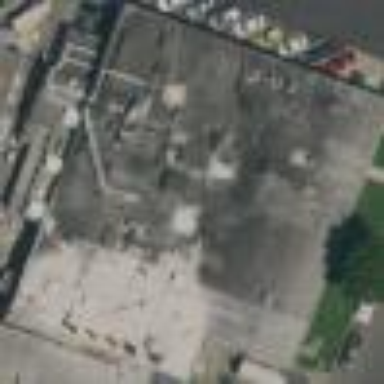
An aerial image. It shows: Warehouse.